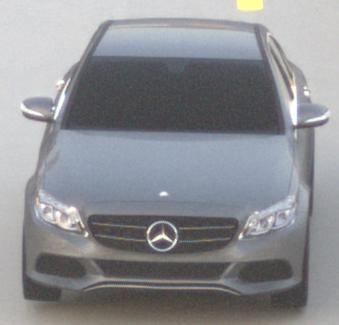
Make: Mercedes-Benz
Model: C 160
Detailed model: C-Class (205) Limousine
Model produced from: 2015/04
Model produced until: 2018/04
Doors: 4
Color: gray
Road condition: dry road
Daytime: sunrise or sunset
Contrast: low contrast